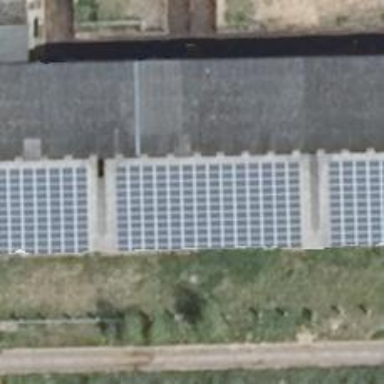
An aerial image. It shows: Small solar photovoltaic panel used as generator to produce electricity.